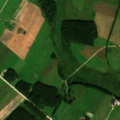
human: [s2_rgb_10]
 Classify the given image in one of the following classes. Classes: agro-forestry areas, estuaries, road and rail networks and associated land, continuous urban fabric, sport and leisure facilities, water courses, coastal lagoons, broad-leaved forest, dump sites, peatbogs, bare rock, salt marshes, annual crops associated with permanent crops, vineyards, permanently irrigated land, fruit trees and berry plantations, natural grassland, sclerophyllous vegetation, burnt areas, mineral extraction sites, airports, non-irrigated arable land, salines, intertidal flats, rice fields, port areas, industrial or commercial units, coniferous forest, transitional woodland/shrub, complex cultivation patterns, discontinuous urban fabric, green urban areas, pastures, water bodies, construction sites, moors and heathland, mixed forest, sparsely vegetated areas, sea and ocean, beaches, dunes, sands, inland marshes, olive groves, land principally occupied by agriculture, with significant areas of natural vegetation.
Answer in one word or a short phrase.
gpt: non-irrigated arable land, pastures, complex cultivation patterns, land principally occupied by agriculture, with significant areas of natural vegetation, mixed forest